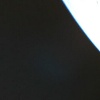
Label: space